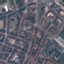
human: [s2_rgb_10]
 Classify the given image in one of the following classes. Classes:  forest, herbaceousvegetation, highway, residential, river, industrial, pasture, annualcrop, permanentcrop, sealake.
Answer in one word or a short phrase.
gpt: Residential